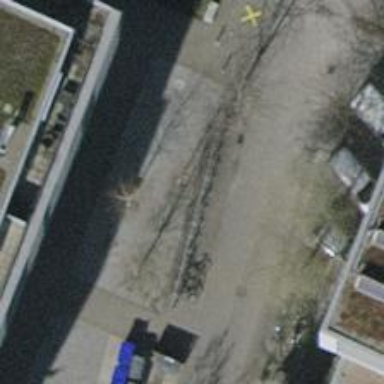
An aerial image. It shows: Bicycle parking facility.